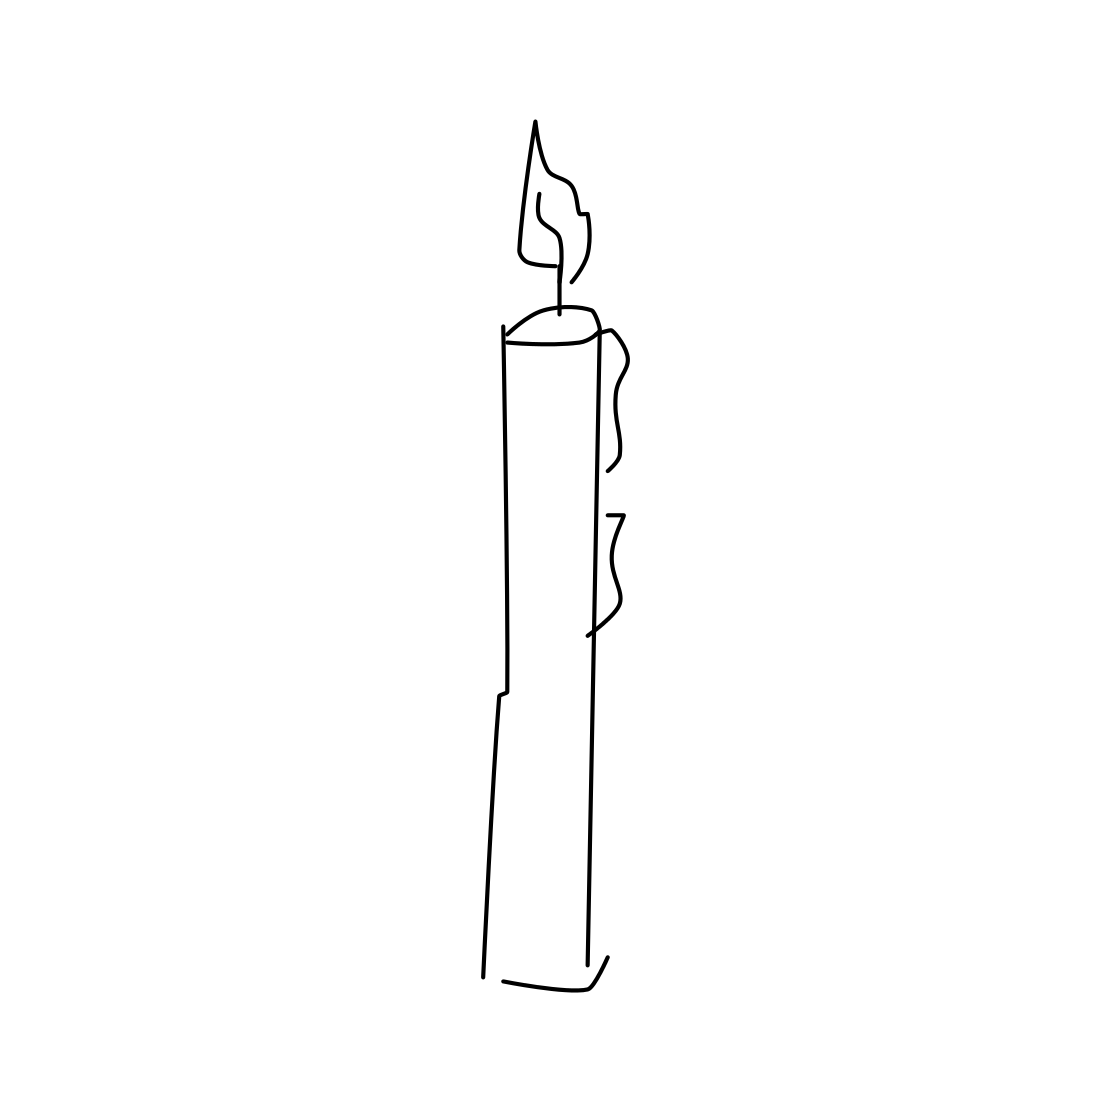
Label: candle